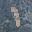
Label: 1